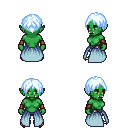
a pixel art fantasy rpg character, female body template, orc, green skin, overskirt, metal pants, white cyan parted hairstyle, leather bracers, gold boots, four views (front, back, left, right), 2x2 character sprite sheet, small pixel art, hard edges, no anti-aliasing